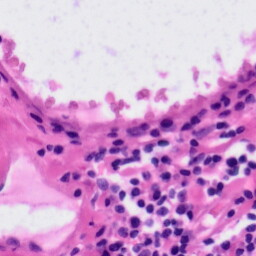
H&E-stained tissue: Tonsil